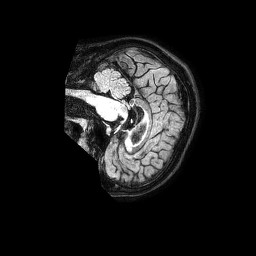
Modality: FLAIR
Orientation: sagittal
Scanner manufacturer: philips
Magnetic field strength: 1.5 T
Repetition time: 4.8 s
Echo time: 0.3 s